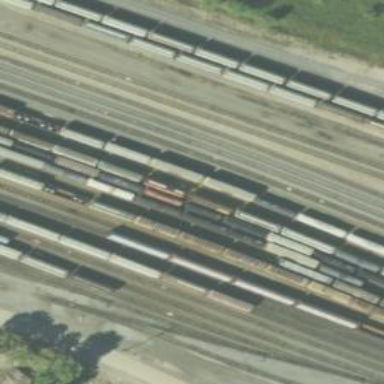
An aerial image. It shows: Railway yard.